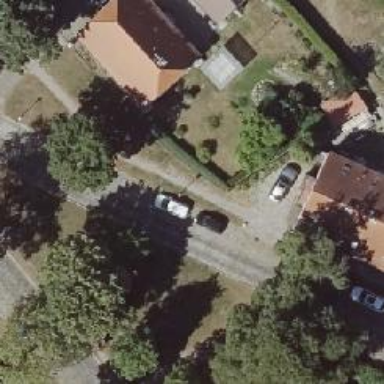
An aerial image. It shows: Residential road.